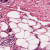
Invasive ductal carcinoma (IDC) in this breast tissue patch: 0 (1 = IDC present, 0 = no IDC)